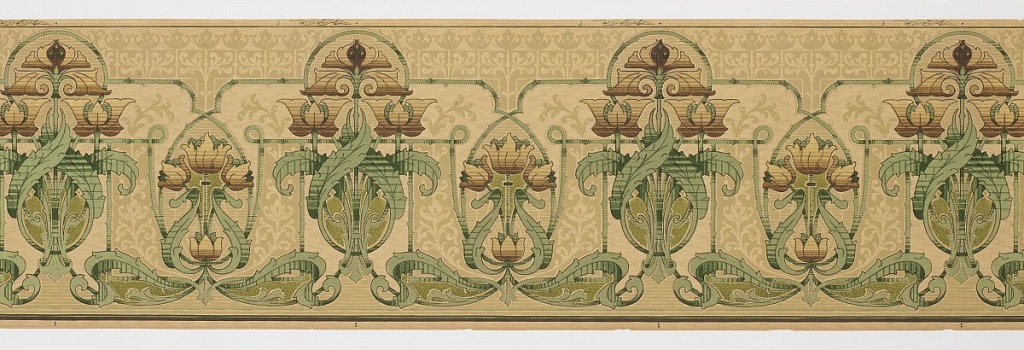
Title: Frieze
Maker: Liberty Paper & Bag Co.
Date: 1905–1915
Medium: Machine-printed paper
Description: Art Nouveau style. Bouquets of three flowers, alternating between large and small bouquets, with stylized acanthus leafs, which intertwine at the bottom to create an undulating line. The background contains a series of floral silhouttes, which play with positive and negative space. Printed in shades of green, beige, and brown.